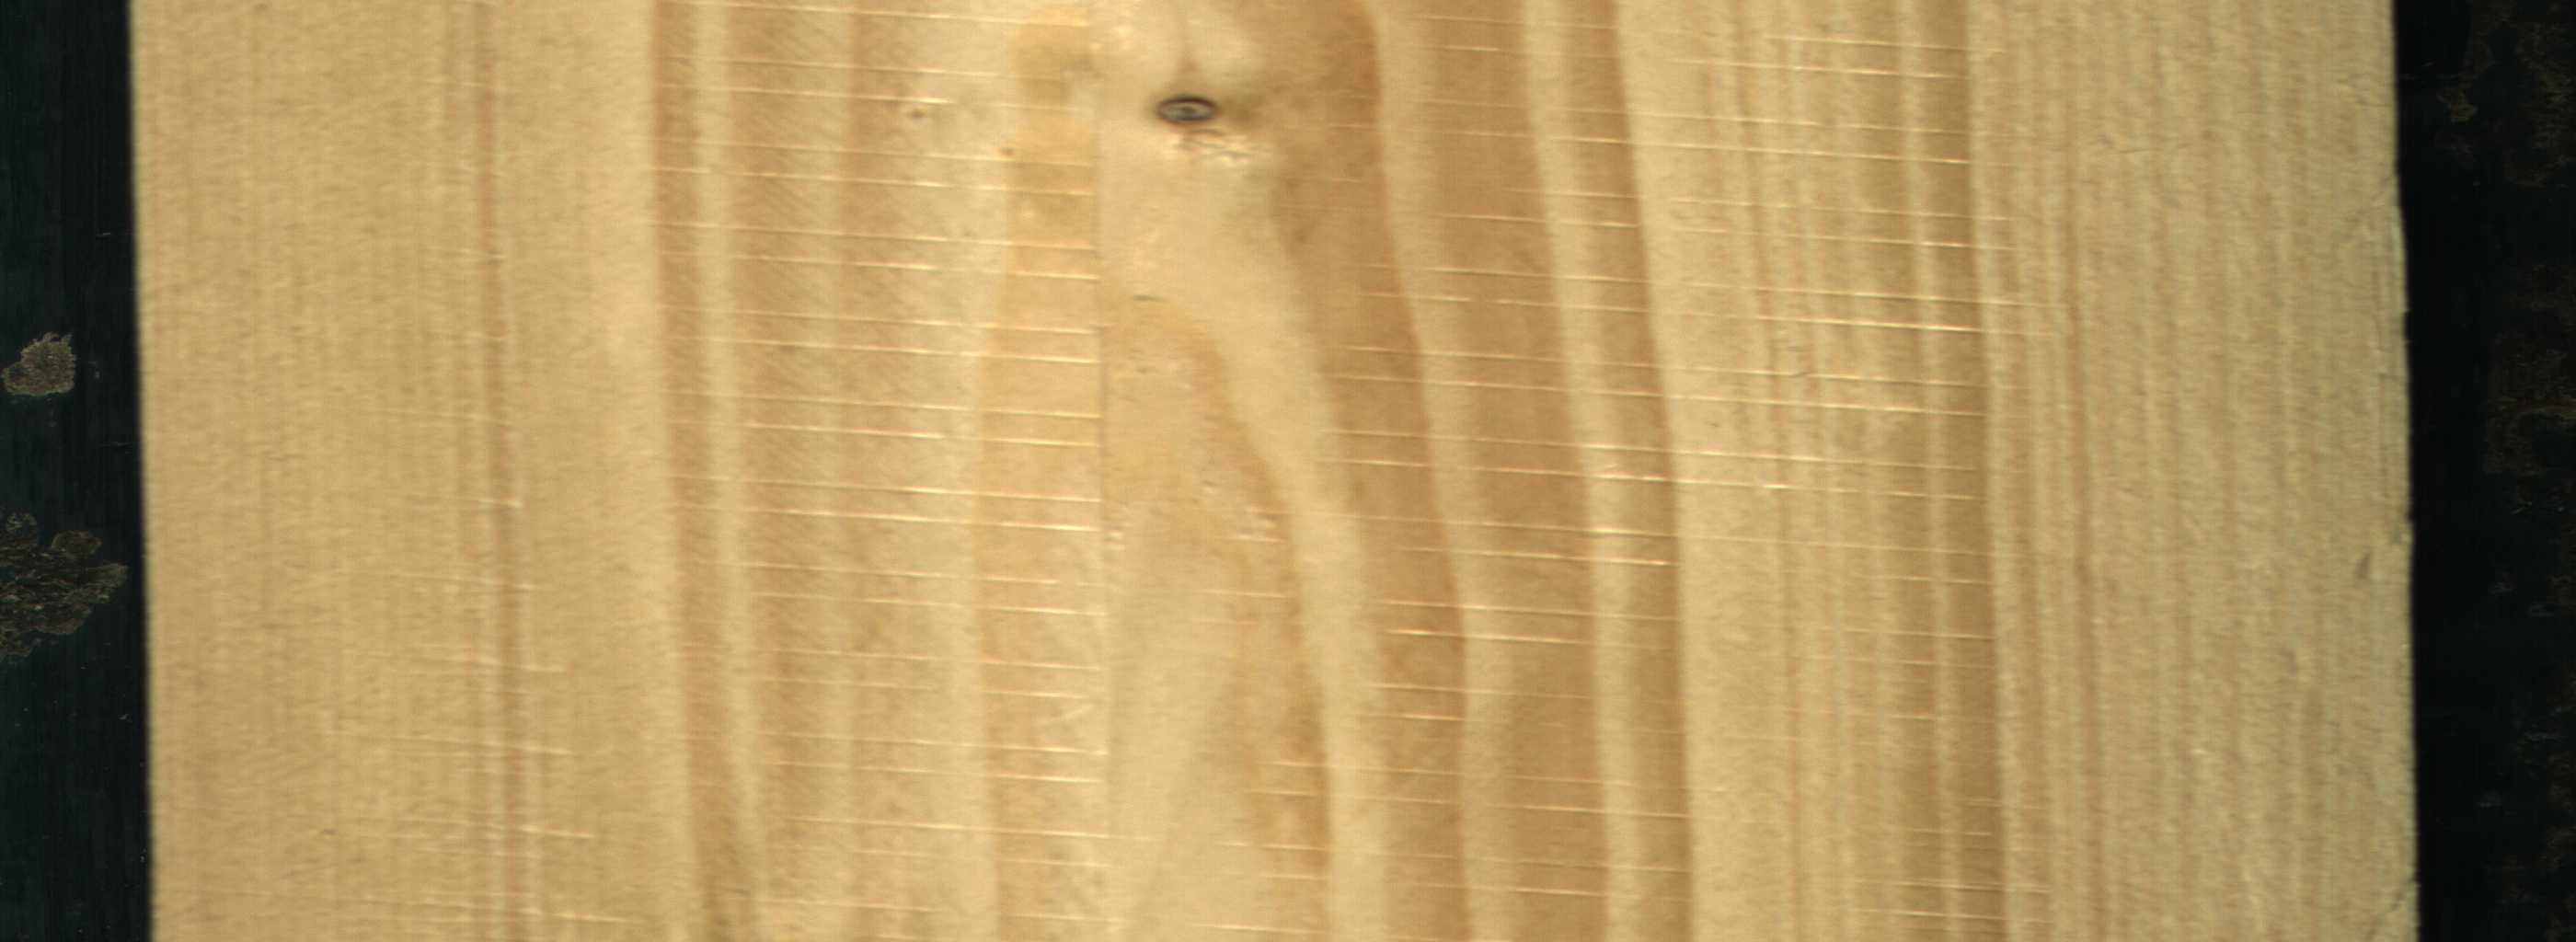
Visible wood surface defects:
Quartzity
Live_Knot